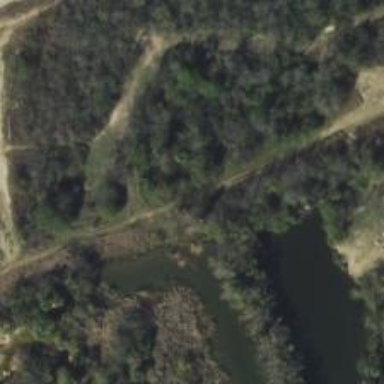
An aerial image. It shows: Disc golf hole.